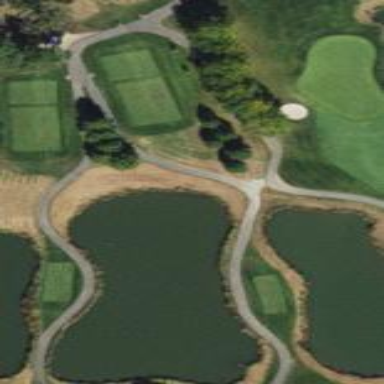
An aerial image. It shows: Scenic view of water hazard on golf course. The natural water feature adds beauty to the landscape.